Aerial crown-view tile of a tropical tree (Barro Colorado Island, Panama), acquired 20250217:
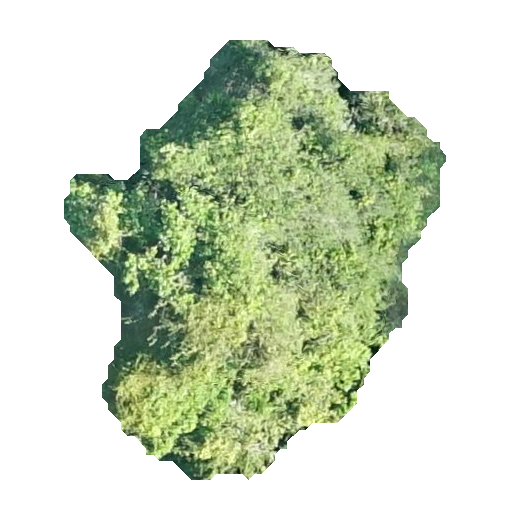
Species: Prioria copaifera
GBIF accepted scientific name: Prioria copaifera
Crown area: 158.569 m²